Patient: sex M, age 76
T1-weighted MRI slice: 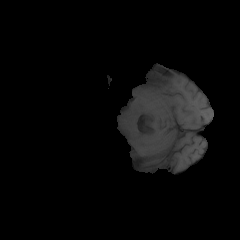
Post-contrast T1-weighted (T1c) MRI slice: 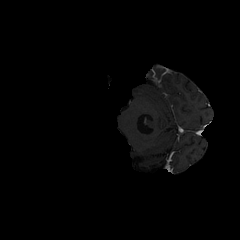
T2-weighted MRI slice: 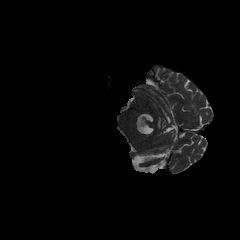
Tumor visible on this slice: no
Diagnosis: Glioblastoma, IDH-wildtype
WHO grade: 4